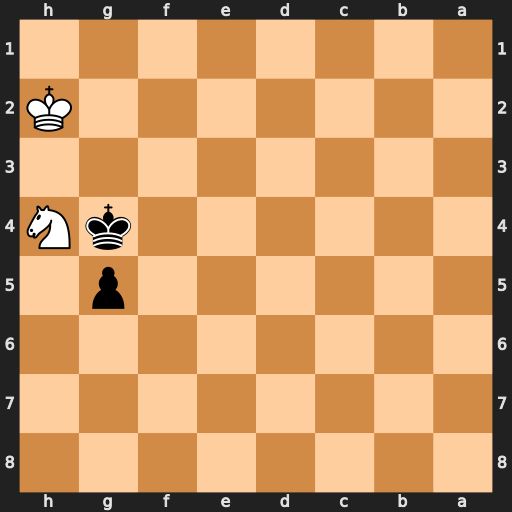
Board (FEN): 8/8/8/6p1/6kN/8/7K/8
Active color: b
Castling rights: -
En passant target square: -
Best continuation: Kxh4 Kg2 Kg4